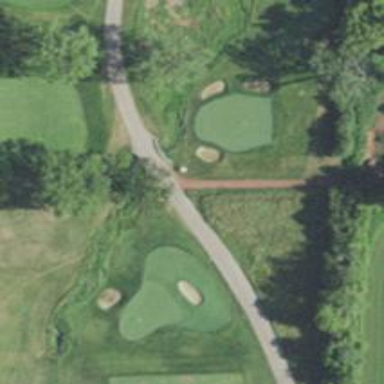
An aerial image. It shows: Path designated for golf carts.